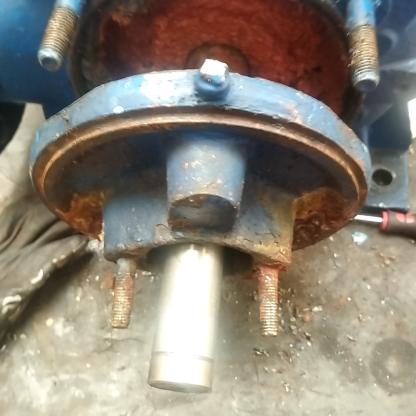
Klasa: inne